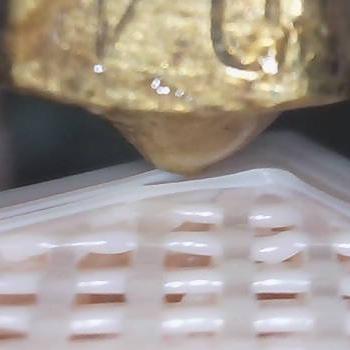
Flow rate: 47%